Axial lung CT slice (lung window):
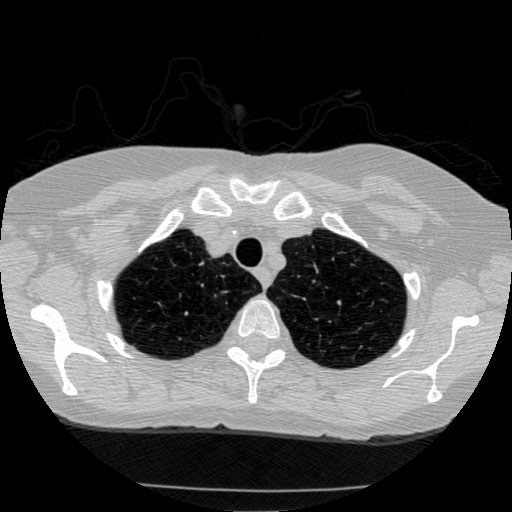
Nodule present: no